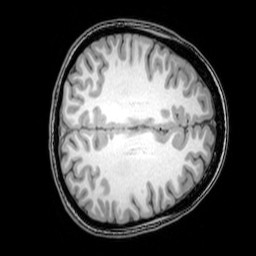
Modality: T1w
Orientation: axial
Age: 24
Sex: female
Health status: healthy
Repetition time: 0.081 s
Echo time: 0.037 s